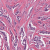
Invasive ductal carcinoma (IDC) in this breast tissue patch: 1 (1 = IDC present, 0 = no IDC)